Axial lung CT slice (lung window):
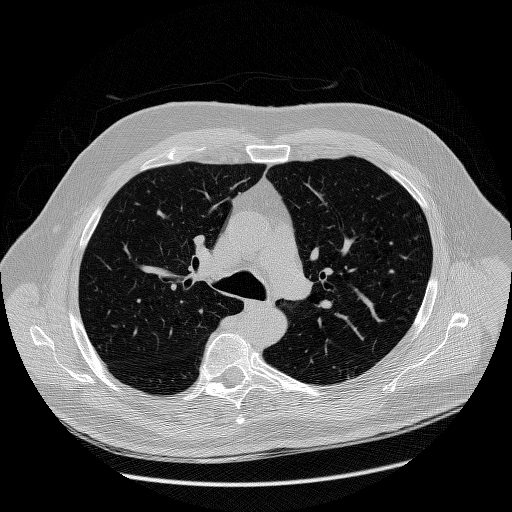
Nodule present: no